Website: apple
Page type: payment
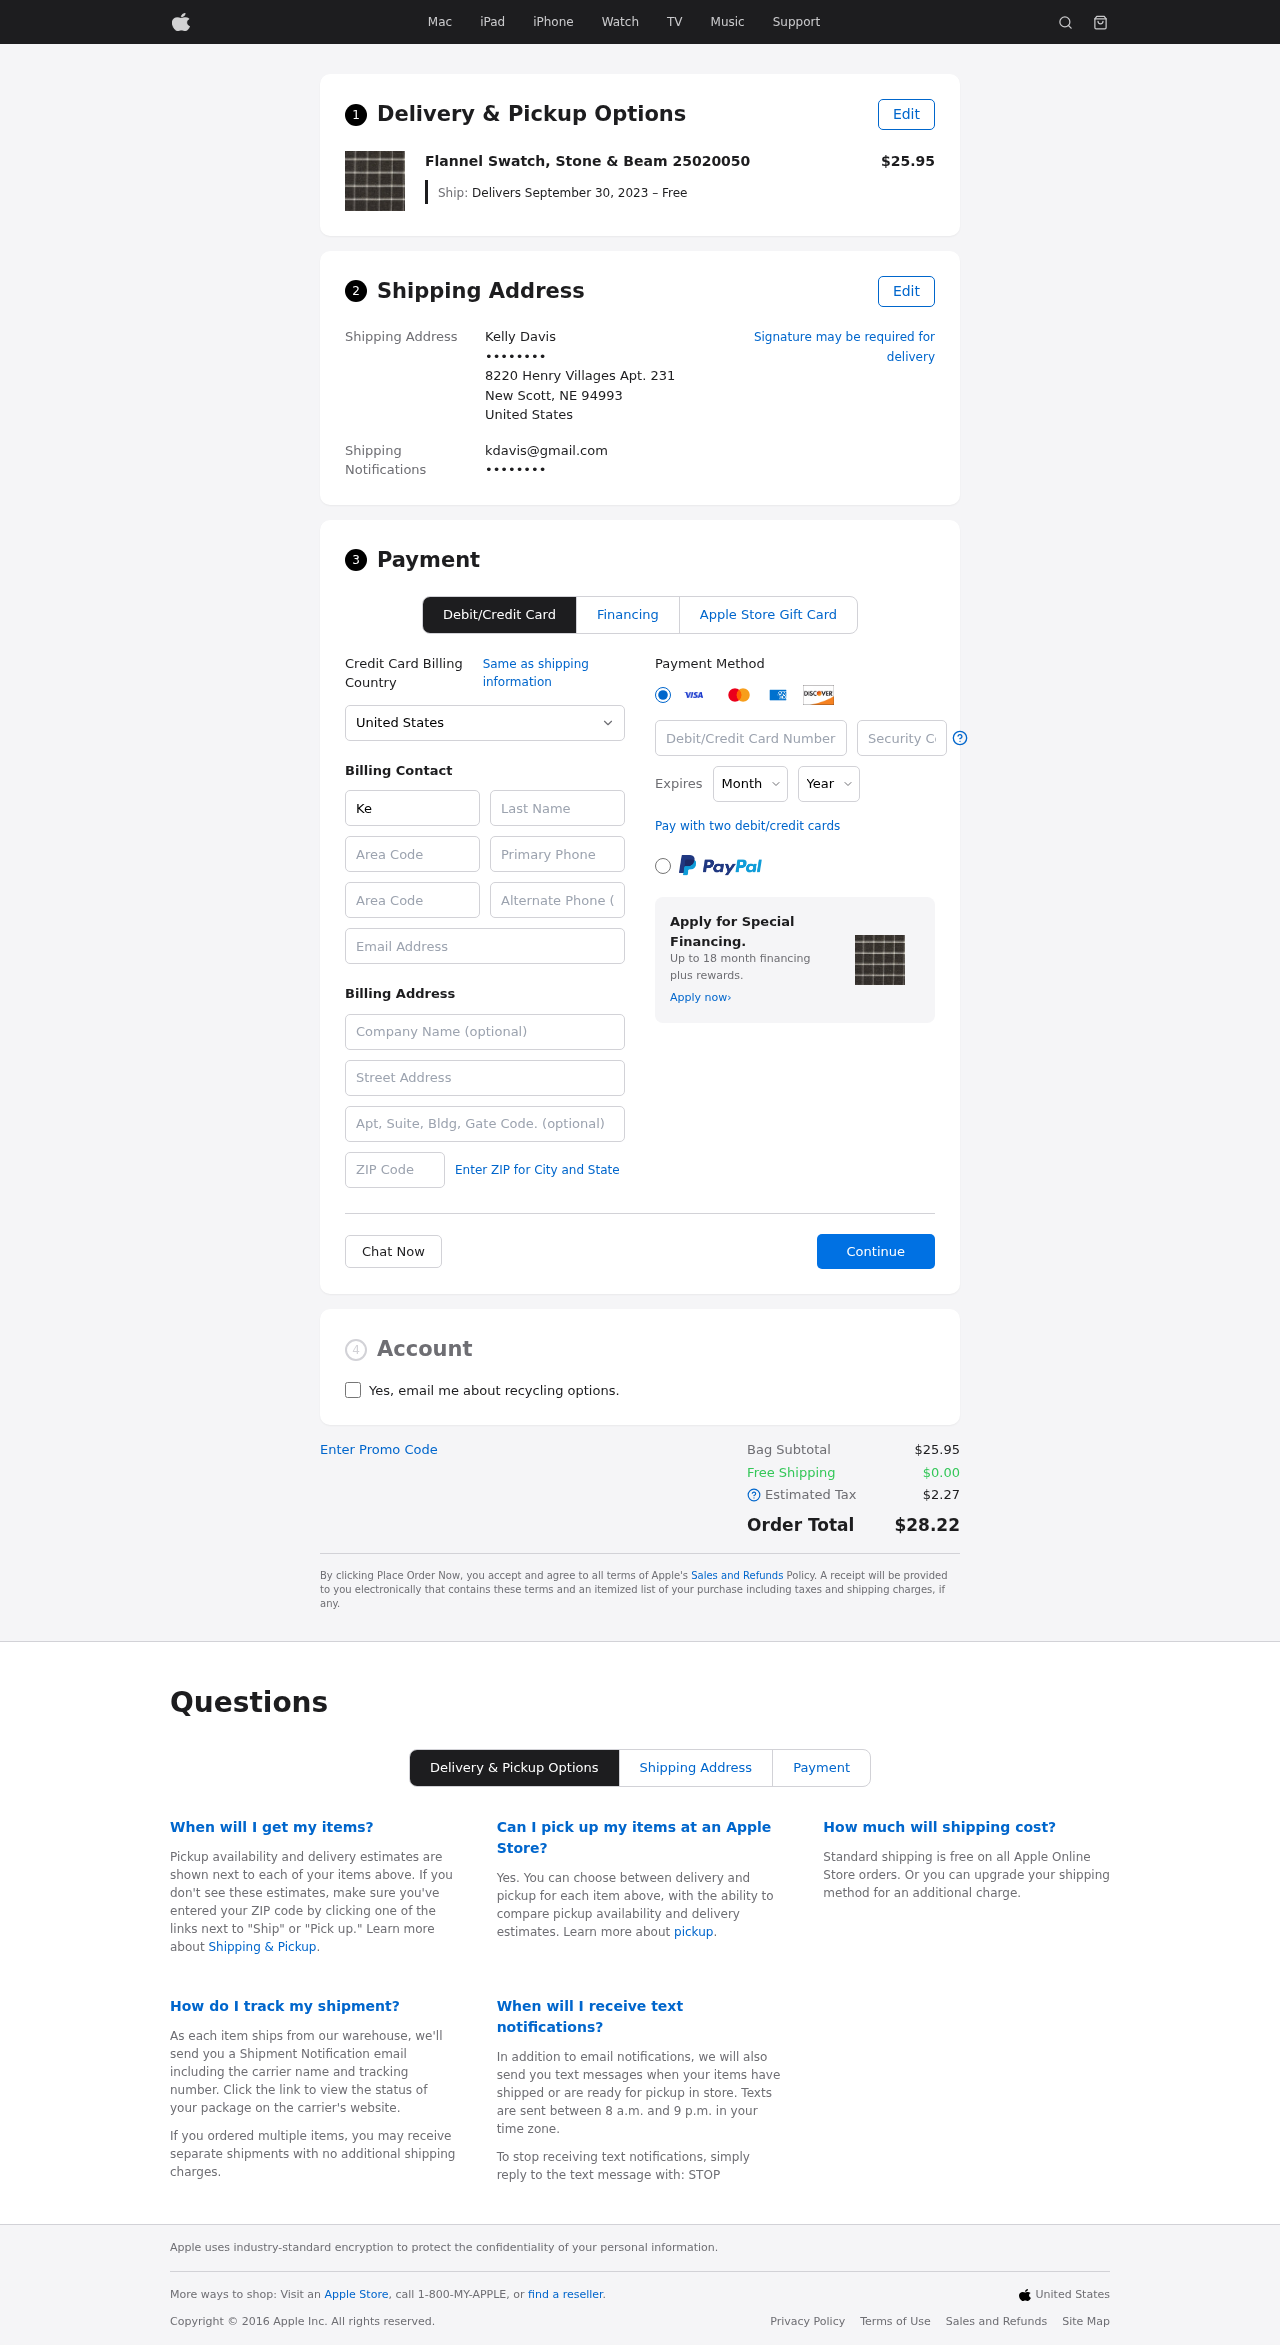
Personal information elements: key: PII_CARD_CVV
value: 491
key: PII_CARD_EXPIRY_MONTH
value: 10
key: PII_CARD_EXPIRY_YEAR
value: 30
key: PII_CARD_NUMBER
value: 6011 9500 1680 9410
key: PII_CITY_STATE_ZIP
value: New Scott, NE 94993
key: PII_COUNTRY
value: United States
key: PII_EMAIL
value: kdavis@gmail.com
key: PII_EMAIL2
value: kdavis@gmail.com
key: PII_FIRSTNAME
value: Kelly
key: PII_FULLNAME
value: Kelly Davis
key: PII_LASTNAME
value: Davis
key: PII_PHONE3
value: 9188696561
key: PII_PHONE_ALT
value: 5236859514
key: PII_PHONE_ALT_AREA
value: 523
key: PII_PHONE_AREA
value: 918
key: PII_POSTCODE2
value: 87128
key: PII_SECURITY_CODE
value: NB29
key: PII_STREET
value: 8220 Henry Villages Apt. 231
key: PII_STREET2
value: Suite 826
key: PII_PHONE
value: ••••••••
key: PII_PHONE2
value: ••••••••
Product elements: key: PRODUCT1_NAME
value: Flannel Swatch, Stone & Beam 25020050
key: PRODUCT1_PRICE
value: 25.95
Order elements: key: ORDER_DELIVERY_DATE
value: Delivers September 30, 2023 – Free
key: ORDER_SUBTOTAL
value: $25.95
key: ORDER_SHIPPING_COST
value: $0.00
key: ORDER_TAX
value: $2.27
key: ORDER_TOTAL
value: $28.22